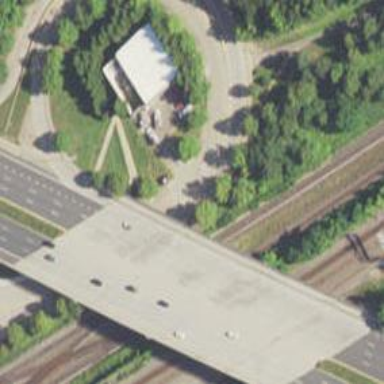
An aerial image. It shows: Primary highway bridge on expressway.